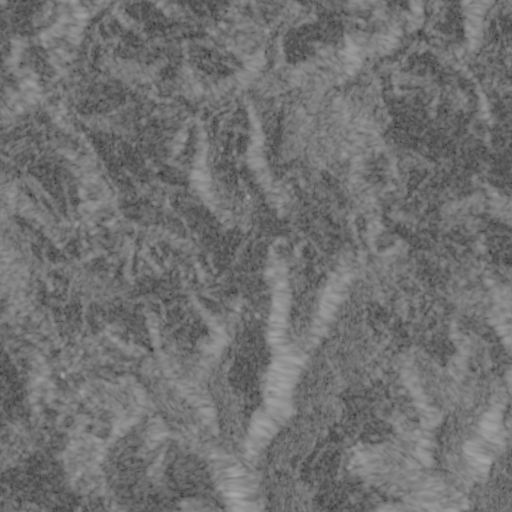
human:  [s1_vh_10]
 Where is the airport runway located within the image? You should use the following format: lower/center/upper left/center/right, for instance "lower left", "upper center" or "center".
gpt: The airport runway is located in the upper center of the image.
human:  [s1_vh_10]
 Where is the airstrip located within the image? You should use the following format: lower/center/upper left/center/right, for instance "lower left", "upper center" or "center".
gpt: The airstrip is located in the upper center of the image.
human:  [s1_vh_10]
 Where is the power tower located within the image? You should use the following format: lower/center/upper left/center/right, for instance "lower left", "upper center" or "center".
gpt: The power tower is located in the upper left of the image.
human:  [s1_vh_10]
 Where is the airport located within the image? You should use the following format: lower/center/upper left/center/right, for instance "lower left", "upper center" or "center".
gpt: There is no airport in the image.

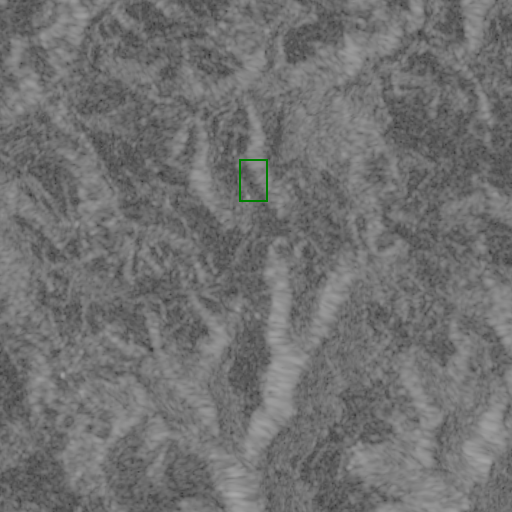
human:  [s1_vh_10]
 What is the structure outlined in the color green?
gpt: The structure outlined in green is an airstrip.
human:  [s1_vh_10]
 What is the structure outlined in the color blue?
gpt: There is no blue outline.